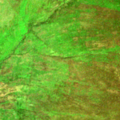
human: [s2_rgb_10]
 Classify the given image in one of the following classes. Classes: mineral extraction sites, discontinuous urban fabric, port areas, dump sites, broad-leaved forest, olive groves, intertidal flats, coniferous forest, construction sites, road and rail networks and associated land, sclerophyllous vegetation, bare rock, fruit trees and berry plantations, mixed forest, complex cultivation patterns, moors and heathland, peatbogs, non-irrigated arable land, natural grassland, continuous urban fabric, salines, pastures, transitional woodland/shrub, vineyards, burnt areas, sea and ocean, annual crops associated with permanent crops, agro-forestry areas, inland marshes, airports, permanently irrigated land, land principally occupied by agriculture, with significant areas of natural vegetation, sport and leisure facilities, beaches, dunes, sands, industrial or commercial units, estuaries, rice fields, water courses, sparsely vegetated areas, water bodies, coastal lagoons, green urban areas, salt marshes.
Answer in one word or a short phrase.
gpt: natural grassland, peatbogs